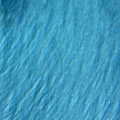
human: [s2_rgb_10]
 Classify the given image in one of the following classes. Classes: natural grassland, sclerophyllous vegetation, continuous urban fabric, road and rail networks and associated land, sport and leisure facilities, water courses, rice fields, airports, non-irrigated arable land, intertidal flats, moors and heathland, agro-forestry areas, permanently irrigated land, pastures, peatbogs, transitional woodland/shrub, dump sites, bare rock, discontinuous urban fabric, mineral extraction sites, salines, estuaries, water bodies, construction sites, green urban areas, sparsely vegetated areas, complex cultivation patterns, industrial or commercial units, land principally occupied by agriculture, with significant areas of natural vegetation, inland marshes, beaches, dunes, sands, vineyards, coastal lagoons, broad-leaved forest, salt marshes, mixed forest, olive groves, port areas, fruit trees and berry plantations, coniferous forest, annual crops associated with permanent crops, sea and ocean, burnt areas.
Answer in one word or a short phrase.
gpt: sea and ocean